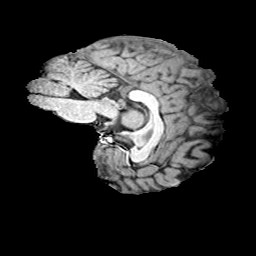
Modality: T1w
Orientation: sagittal
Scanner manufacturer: siemens
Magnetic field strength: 3 T
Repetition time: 2 s
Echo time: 0.0024 s